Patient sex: F
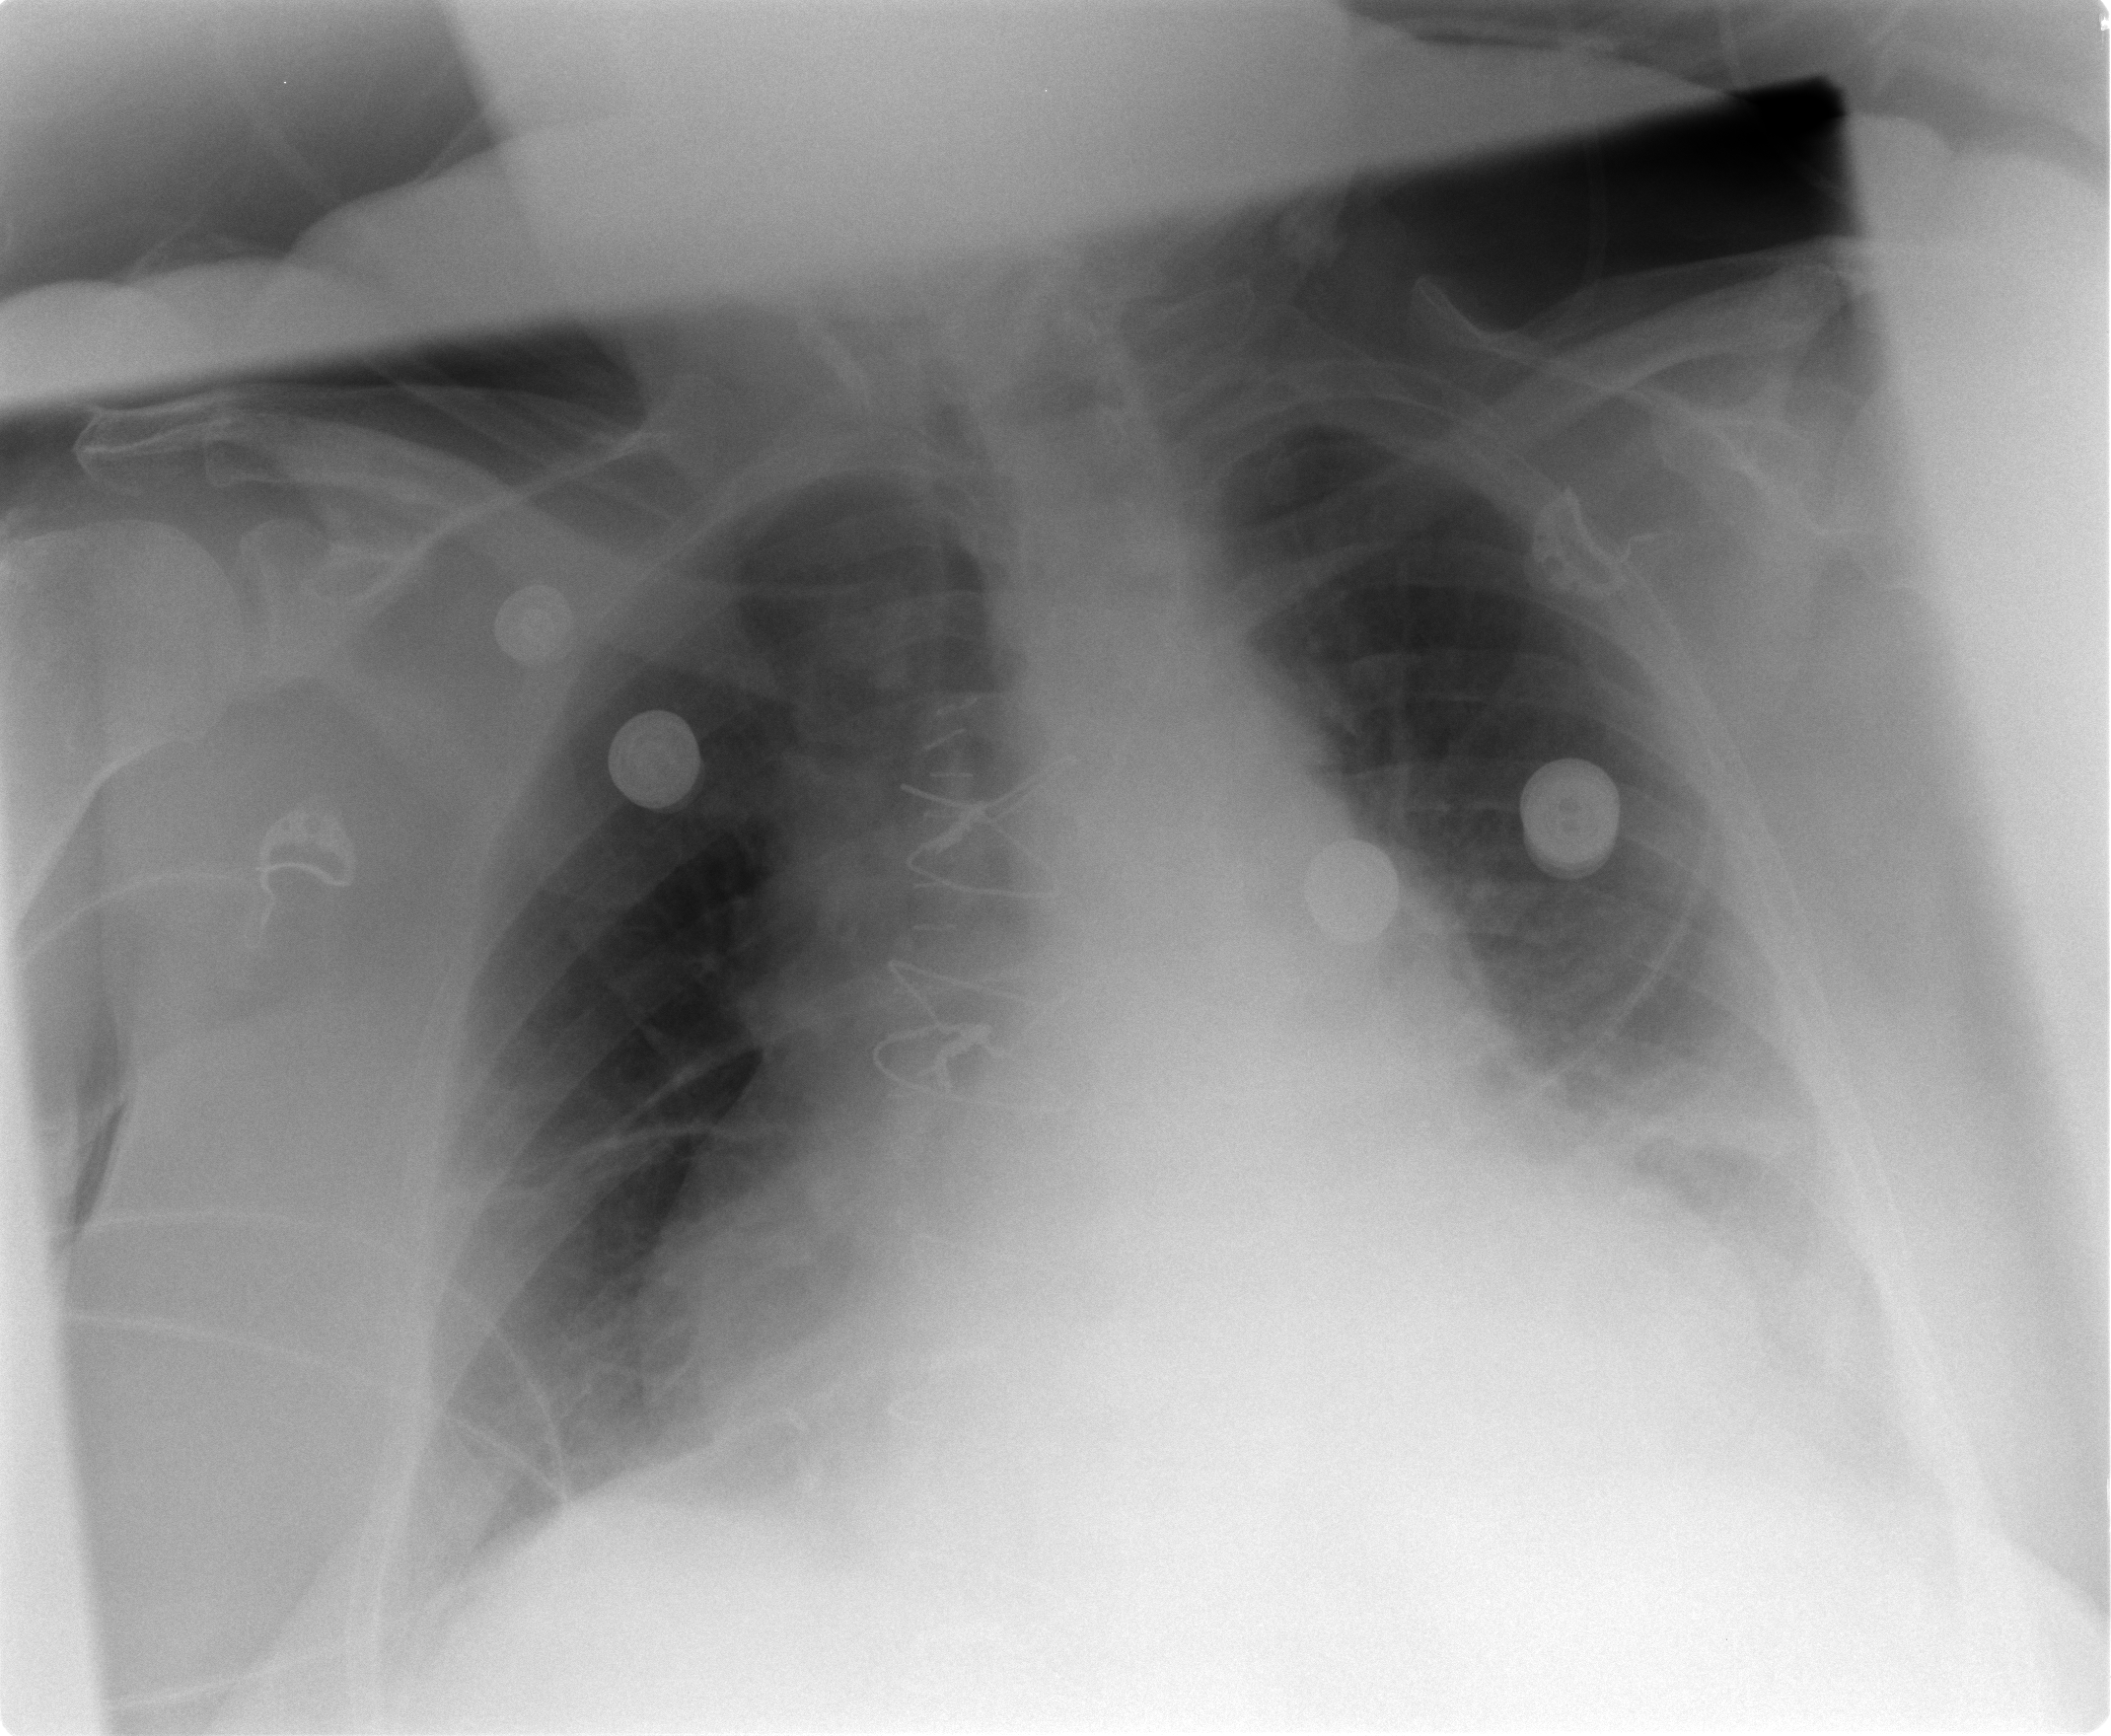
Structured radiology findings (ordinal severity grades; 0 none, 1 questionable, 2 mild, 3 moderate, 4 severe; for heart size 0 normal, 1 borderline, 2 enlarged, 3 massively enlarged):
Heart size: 3
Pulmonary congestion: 2
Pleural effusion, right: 0
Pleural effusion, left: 2
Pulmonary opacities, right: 0
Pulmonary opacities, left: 0
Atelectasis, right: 2
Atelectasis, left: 2